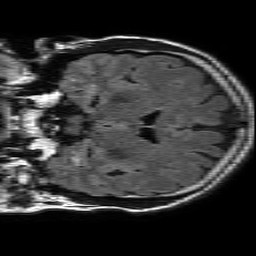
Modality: FLAIR
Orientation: coronal
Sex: male
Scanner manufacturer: philips
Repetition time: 11 s
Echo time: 0.125 s